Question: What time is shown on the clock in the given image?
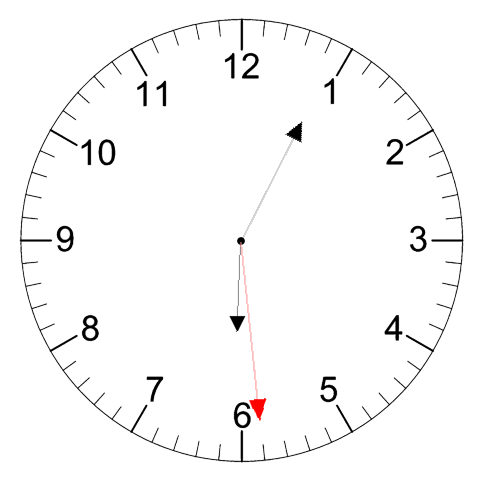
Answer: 06:04:29